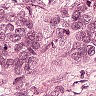
Metastatic tissue present: yes